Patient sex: M
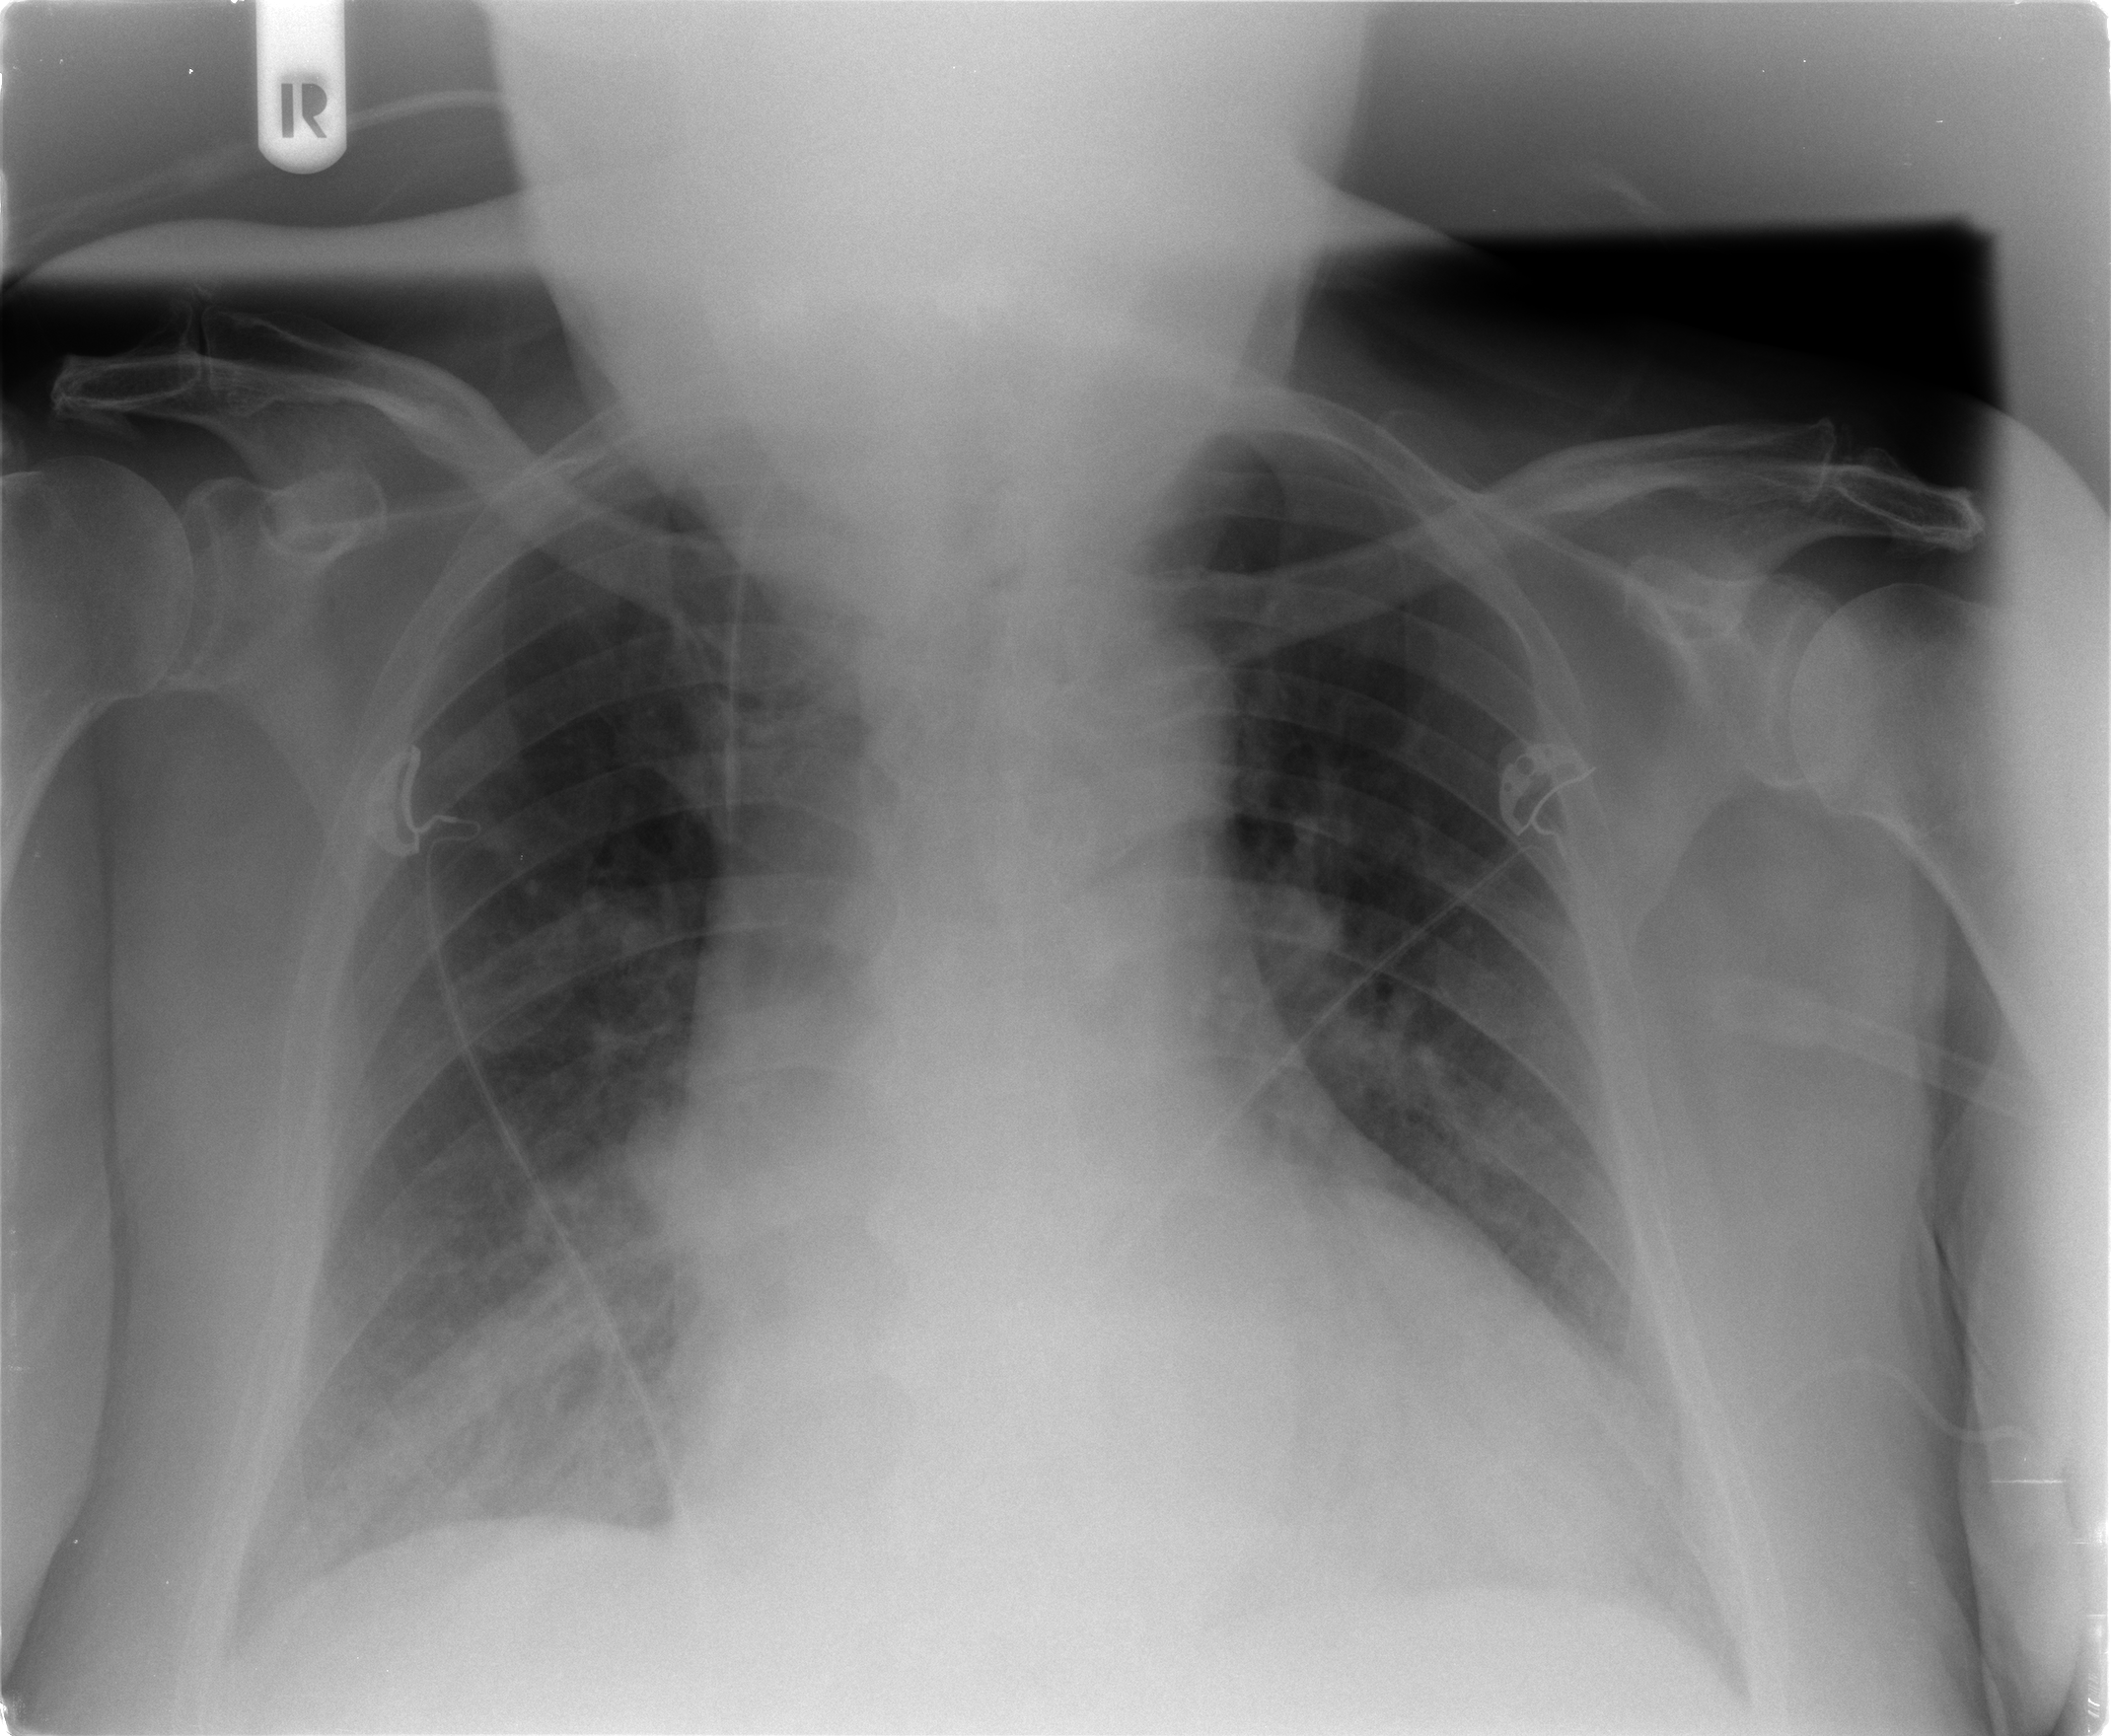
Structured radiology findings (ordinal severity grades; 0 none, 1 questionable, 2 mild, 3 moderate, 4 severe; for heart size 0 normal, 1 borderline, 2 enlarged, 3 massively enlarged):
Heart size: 2
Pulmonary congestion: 1
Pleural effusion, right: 1
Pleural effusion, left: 0
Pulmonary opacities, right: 3
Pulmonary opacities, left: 0
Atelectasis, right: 2
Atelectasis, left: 2